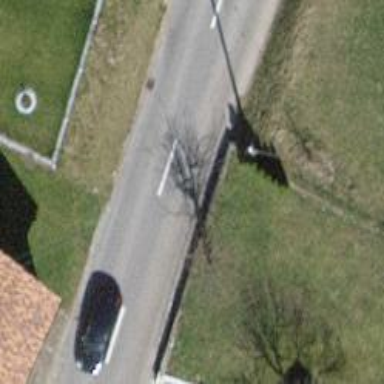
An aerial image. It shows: Minor power line.